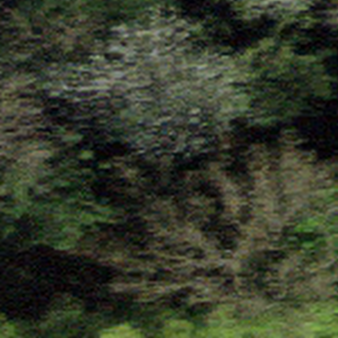
Label: other